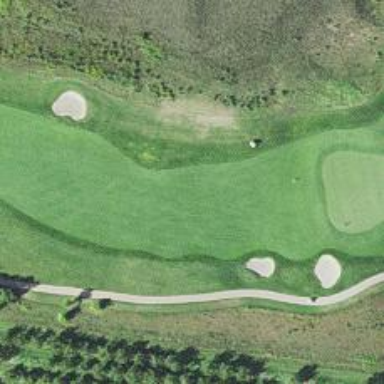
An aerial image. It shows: View of golf hole.